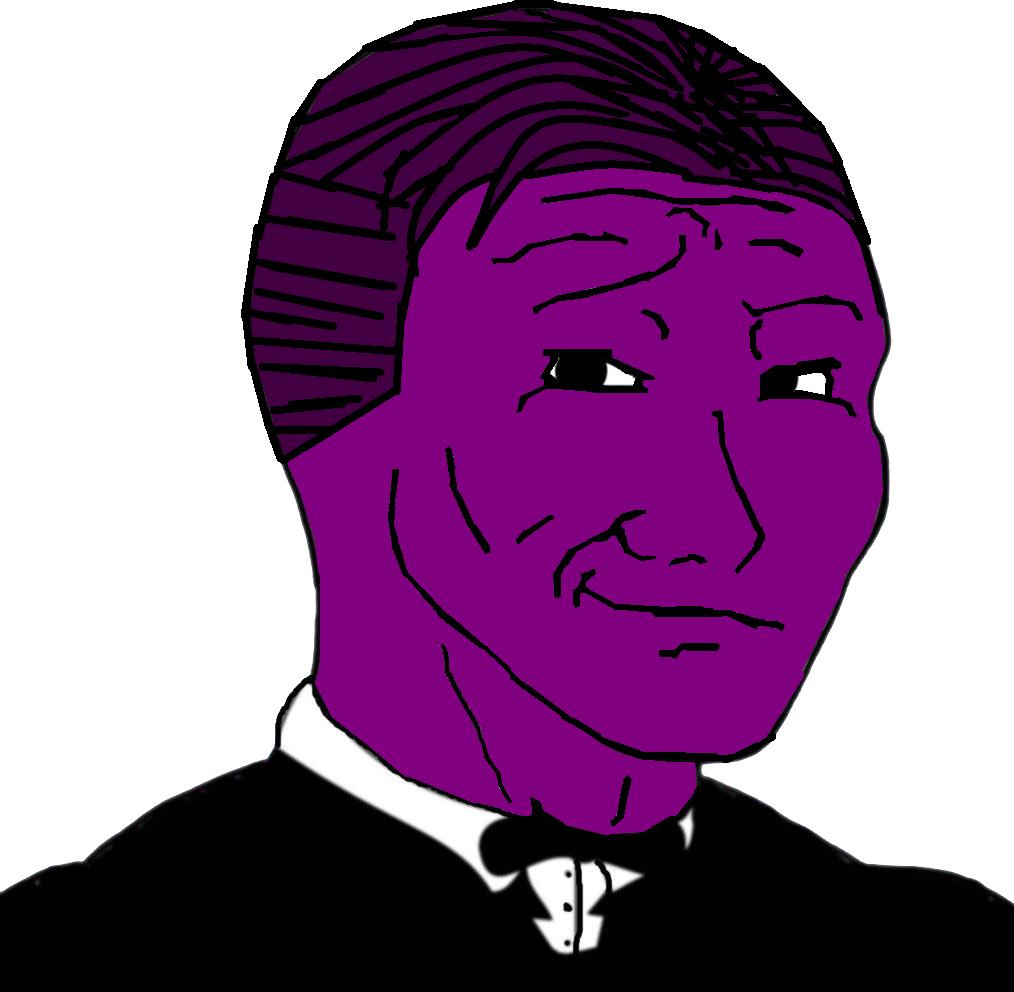
Label: 5_Smugjak